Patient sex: M
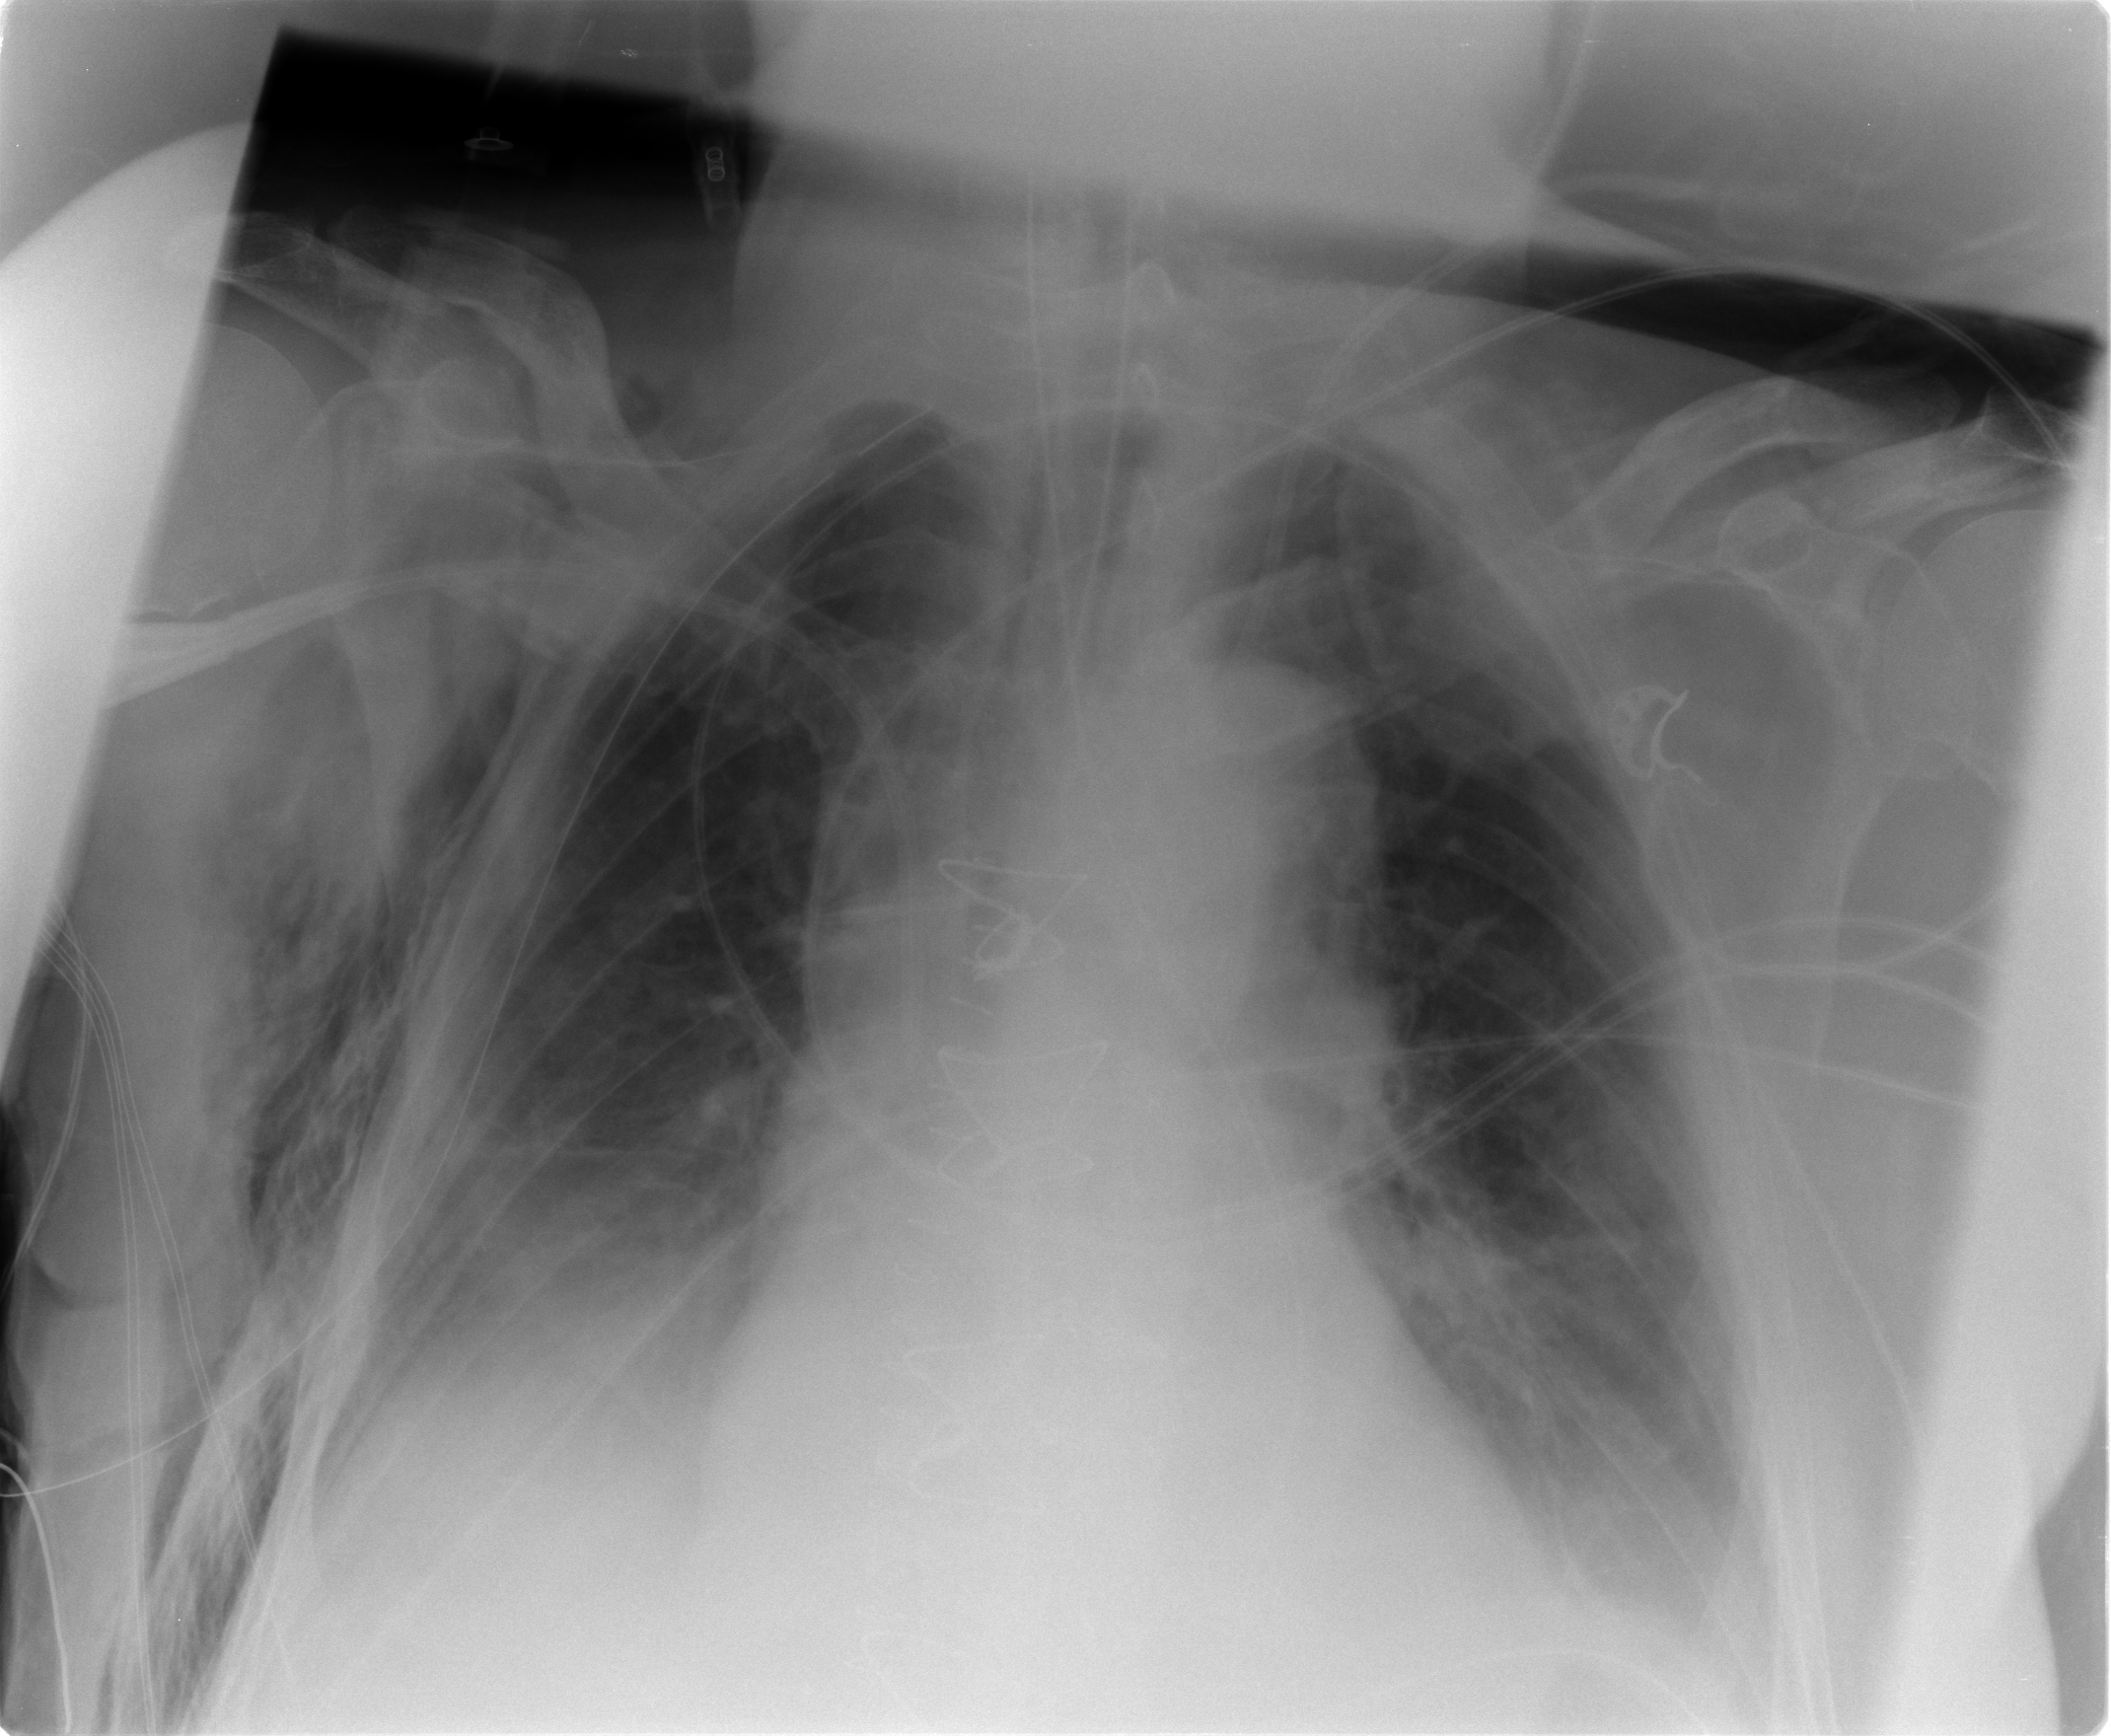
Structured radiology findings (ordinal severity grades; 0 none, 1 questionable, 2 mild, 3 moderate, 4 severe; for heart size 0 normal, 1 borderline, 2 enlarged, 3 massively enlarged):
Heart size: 0
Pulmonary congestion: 0
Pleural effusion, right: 2
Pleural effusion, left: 2
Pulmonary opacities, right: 0
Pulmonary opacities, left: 0
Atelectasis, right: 2
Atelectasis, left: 2